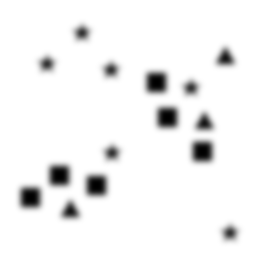
Squares: 6
Triangles: 3
Stars: 6
Total shapes: 15